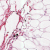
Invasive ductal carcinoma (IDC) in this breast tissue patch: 0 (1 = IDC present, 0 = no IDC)